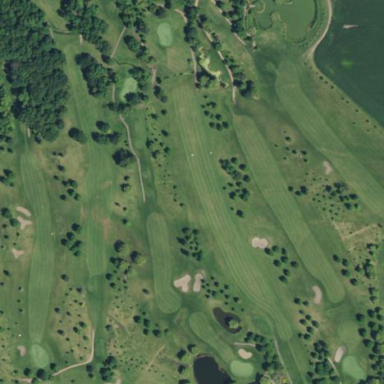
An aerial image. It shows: Golf course.